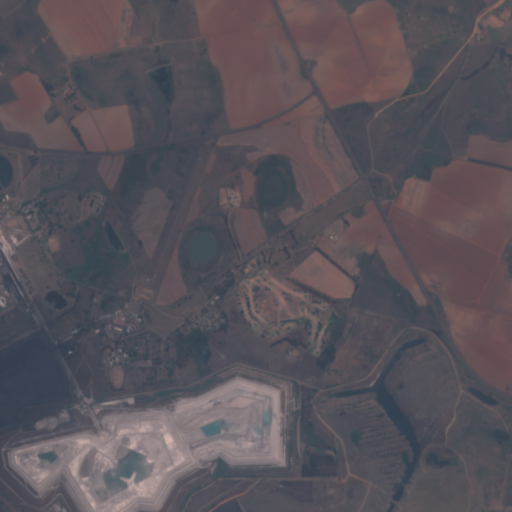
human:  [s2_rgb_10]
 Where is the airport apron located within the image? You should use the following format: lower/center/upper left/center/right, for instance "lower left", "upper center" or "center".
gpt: The airport apron is located in the center left of the image.
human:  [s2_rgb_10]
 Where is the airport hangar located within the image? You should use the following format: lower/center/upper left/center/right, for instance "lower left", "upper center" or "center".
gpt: The airport hangar is located in the center left of the image.
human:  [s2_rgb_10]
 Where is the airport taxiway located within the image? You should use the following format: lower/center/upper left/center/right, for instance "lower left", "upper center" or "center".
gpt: The airport taxiway is located in the center left of the image.
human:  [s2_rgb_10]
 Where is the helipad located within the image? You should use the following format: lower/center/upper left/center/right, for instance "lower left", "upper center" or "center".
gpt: The helipad is located in the center left of the image.
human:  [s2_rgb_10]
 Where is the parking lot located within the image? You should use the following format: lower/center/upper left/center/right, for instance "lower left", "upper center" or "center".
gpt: The parking lot is located in the center left of the image.
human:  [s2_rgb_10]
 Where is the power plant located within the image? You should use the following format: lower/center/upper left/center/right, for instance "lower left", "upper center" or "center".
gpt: The power plant is located in the left of the image.
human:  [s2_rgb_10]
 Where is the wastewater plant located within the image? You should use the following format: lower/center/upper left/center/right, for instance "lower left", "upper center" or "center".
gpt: The wastewater plant is located in the center left of the image.
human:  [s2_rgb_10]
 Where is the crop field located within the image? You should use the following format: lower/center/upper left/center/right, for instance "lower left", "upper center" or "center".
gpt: There is no crop field in the image.